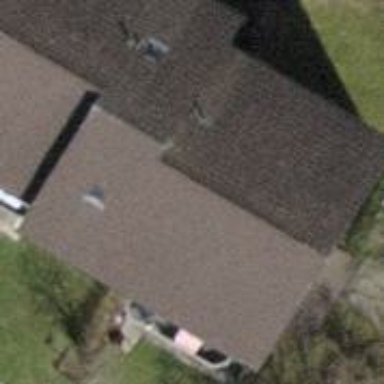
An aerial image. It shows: Pitched roof building.